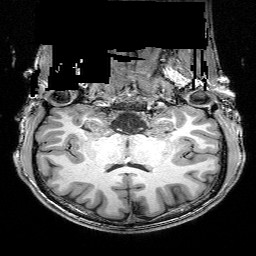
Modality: T1w
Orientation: sagittal
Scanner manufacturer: siemens
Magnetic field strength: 3 T
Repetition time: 0.02 s
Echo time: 0.005 s